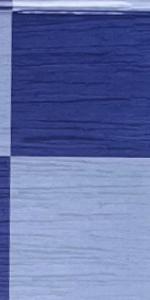
Label: Empty